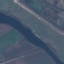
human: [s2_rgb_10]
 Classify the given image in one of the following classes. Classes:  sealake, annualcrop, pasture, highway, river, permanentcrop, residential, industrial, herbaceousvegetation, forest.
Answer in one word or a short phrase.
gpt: River